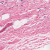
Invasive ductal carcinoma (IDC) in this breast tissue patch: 0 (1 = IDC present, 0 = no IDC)